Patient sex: M
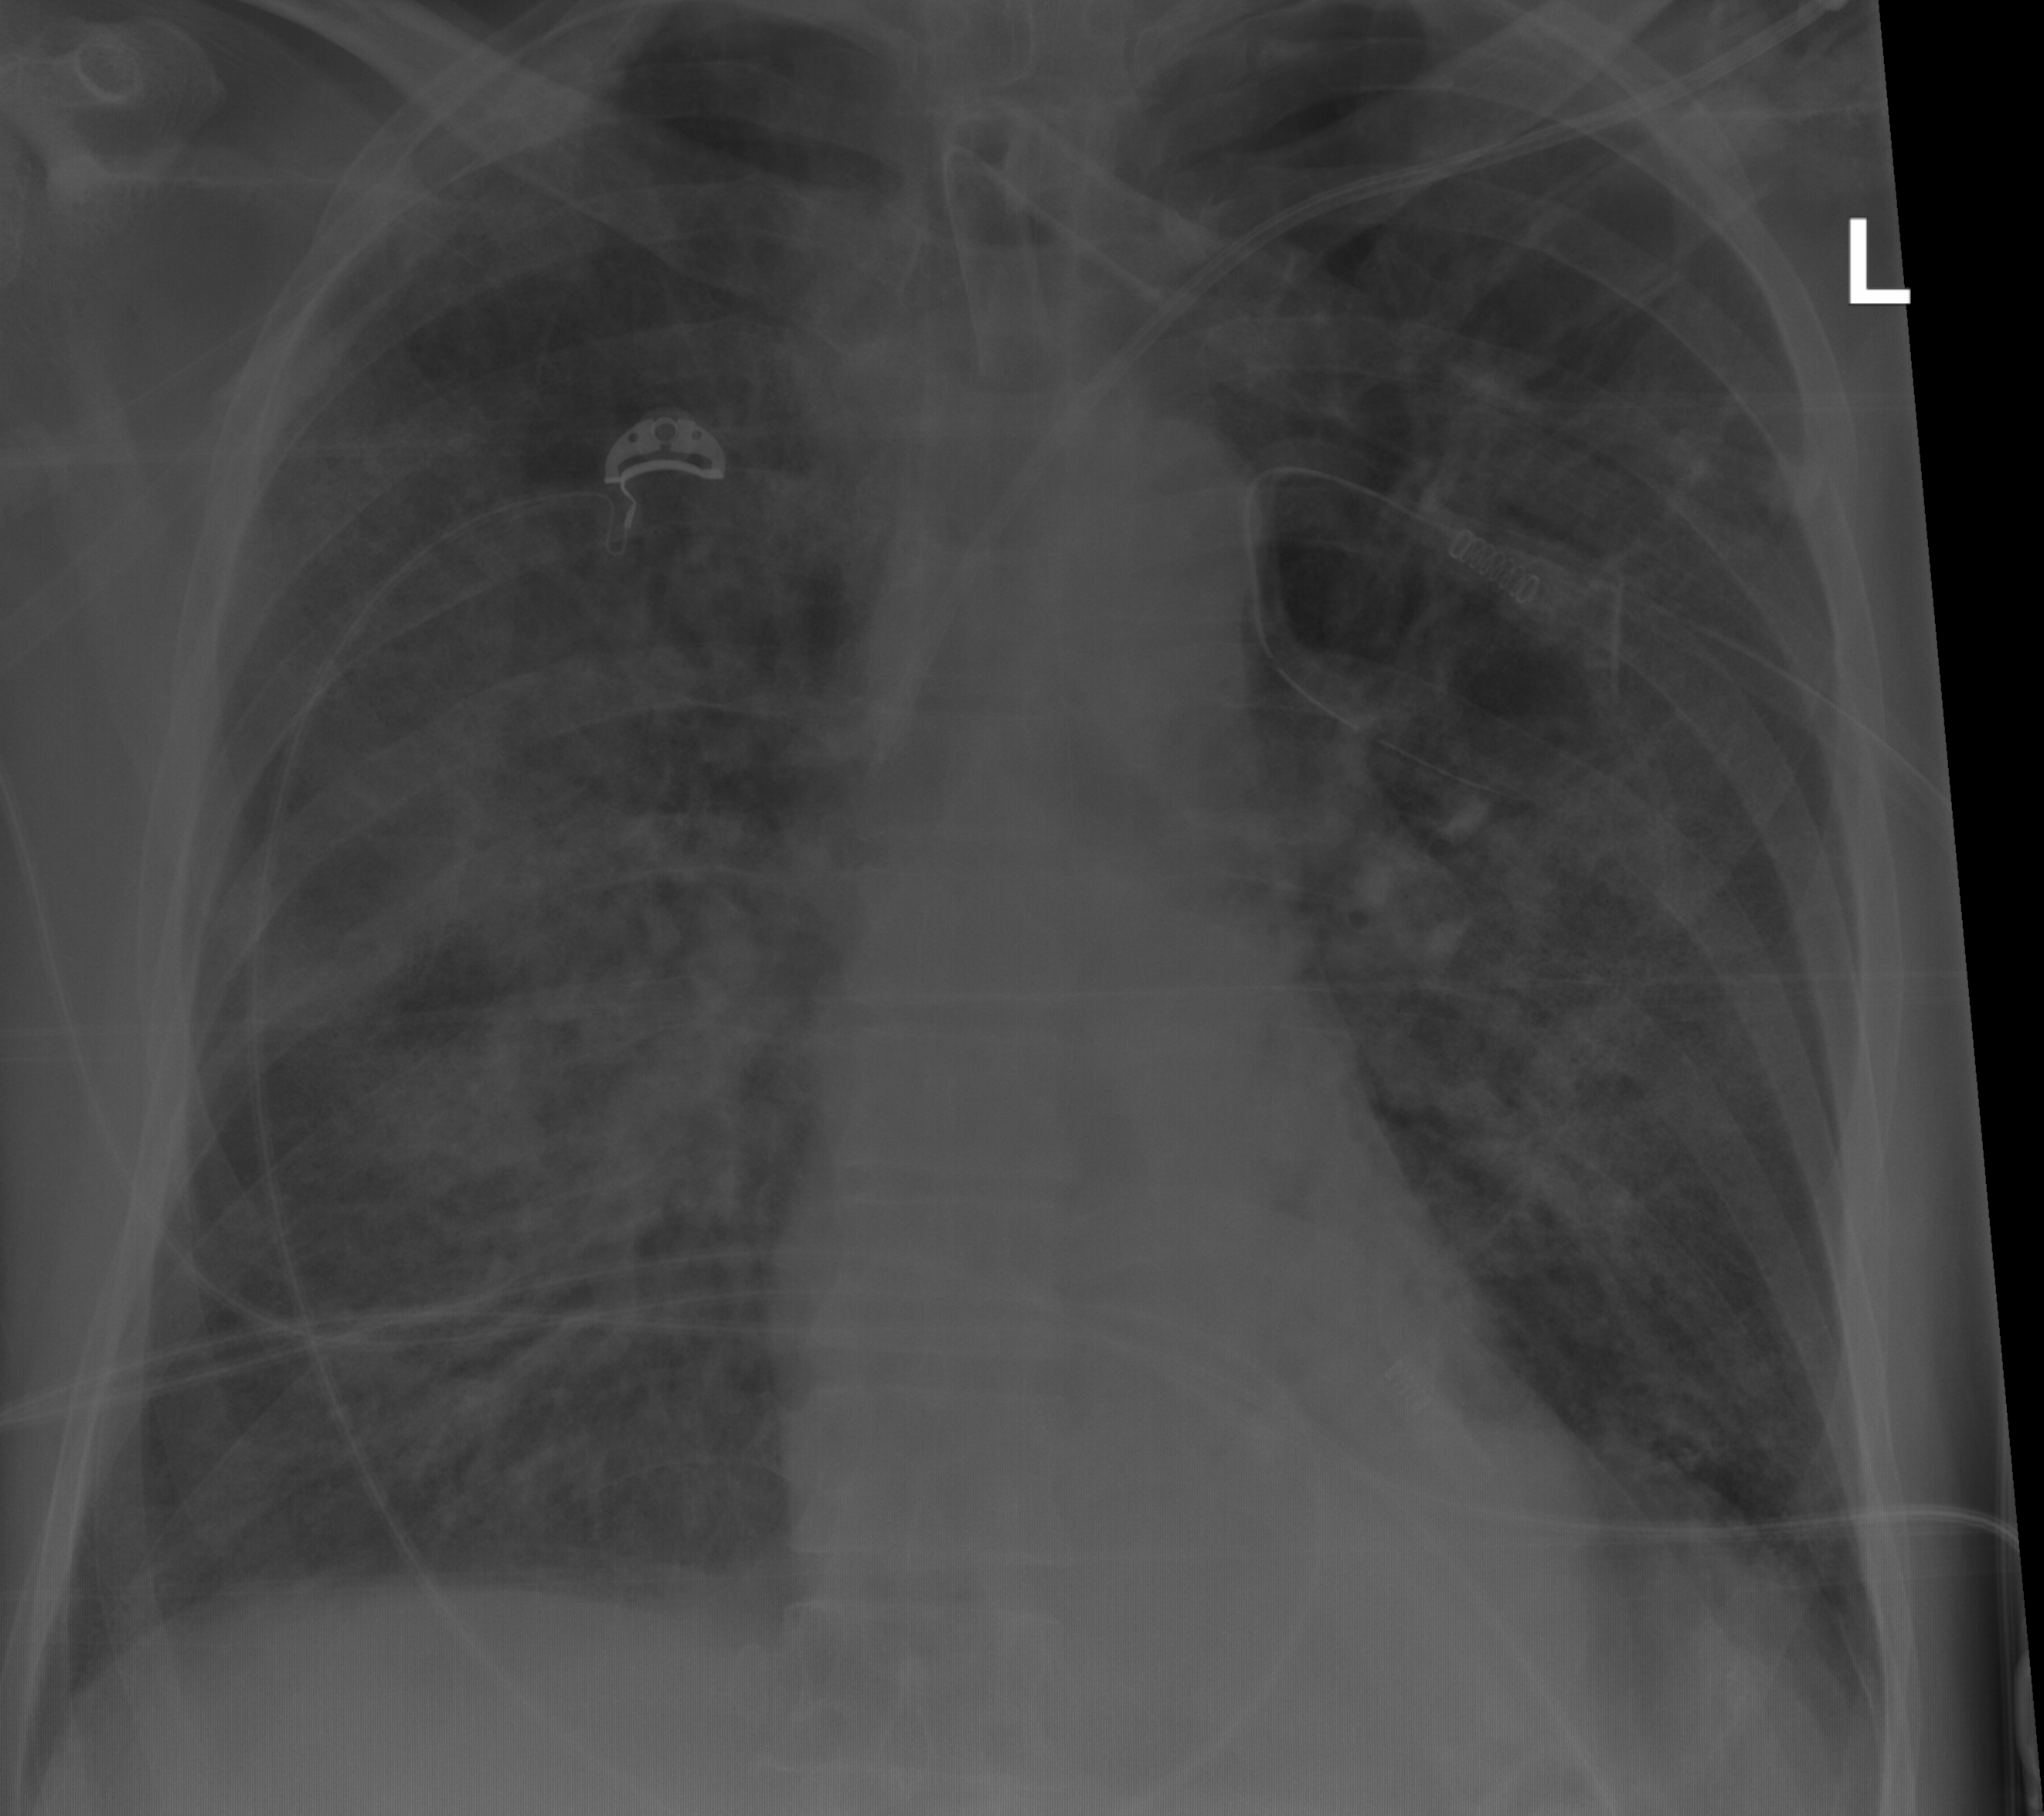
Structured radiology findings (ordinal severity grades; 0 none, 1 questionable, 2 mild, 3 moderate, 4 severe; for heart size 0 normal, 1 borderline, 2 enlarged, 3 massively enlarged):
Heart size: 0
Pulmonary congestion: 0
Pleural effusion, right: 3
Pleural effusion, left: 3
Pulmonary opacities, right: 3
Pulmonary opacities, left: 3
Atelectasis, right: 2
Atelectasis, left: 2